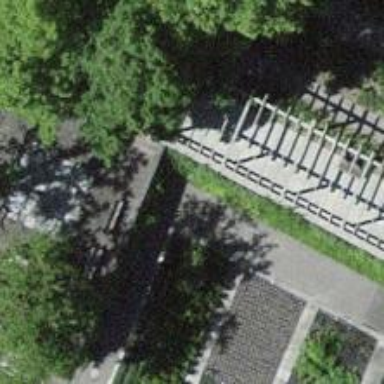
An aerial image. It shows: Paved footway.